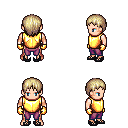
a pixel art fantasy rpg character, male body template, human, light skin, gold chest armor, magenta pants, white blonde plain hairstyle, gold gloves, ghillies, four views (front, back, left, right), 2x2 character sprite sheet, small pixel art, hard edges, no anti-aliasing